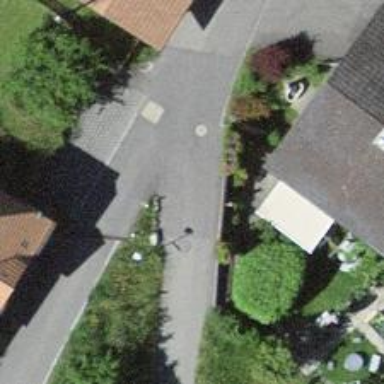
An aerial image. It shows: Residential road with no sidewalk.